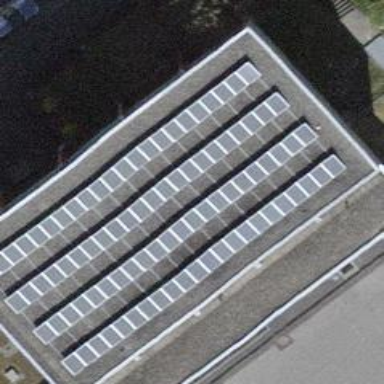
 consisting of solar photovoltaic panels."